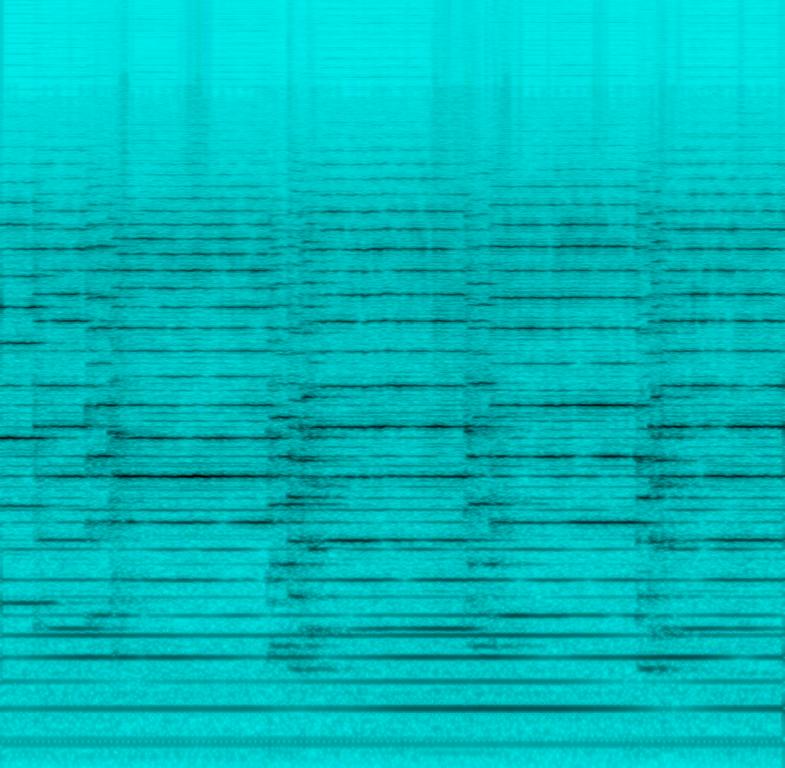
This song features an instrumental played on bagpipes. One pedal note is played continuously on the lower register while the higher notes are played to a melody. There are no other instruments in this song. There are no voices in this song. This is an instrumental song. This song can be played at a Scottish fair.